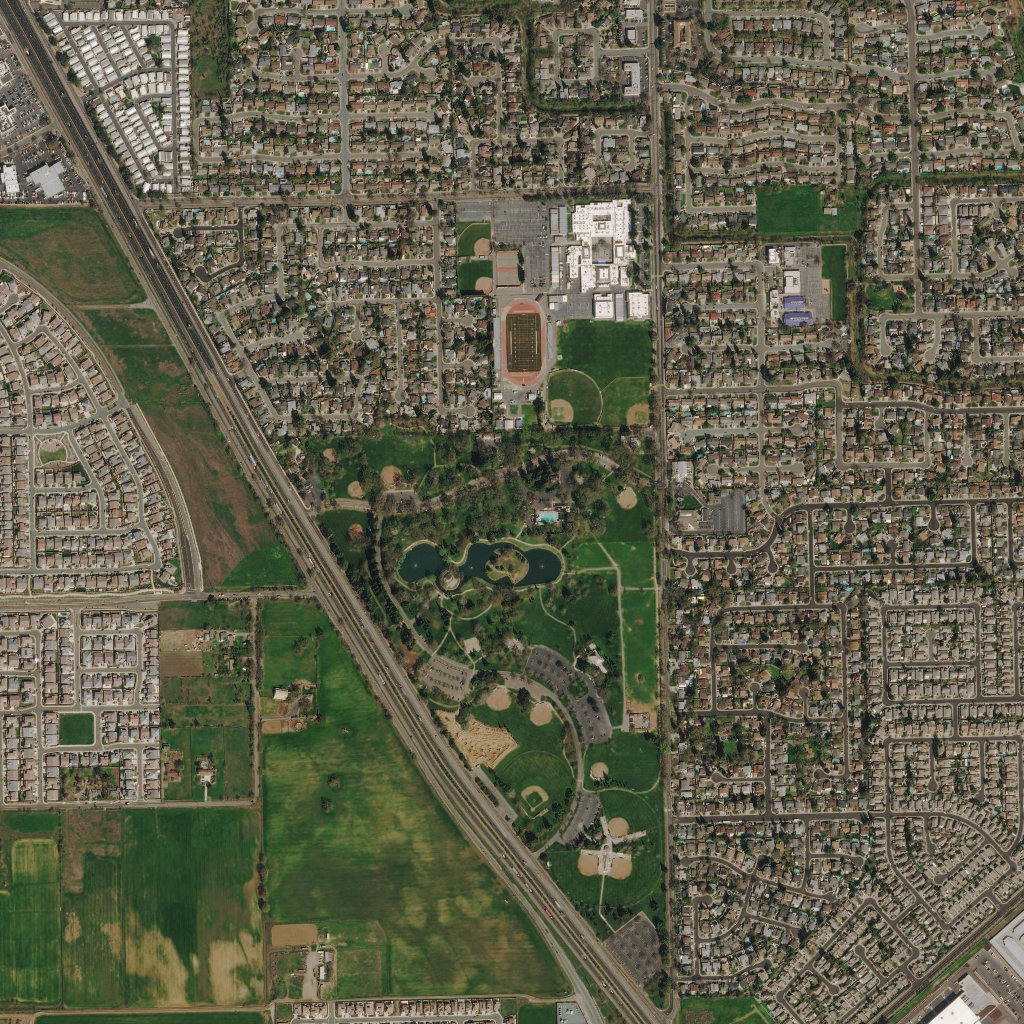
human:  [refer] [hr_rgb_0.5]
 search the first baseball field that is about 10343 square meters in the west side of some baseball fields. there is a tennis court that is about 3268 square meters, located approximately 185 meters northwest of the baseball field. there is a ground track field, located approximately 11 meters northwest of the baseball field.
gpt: <box>[[53, 36, 58, 41, 0]]</box>

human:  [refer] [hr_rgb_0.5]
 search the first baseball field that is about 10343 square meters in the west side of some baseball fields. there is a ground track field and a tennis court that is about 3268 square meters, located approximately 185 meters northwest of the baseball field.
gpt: <box>[[53, 36, 58, 41, 0]]</box>